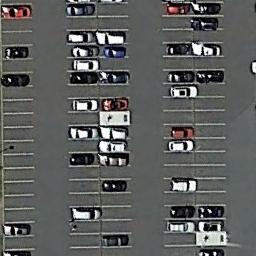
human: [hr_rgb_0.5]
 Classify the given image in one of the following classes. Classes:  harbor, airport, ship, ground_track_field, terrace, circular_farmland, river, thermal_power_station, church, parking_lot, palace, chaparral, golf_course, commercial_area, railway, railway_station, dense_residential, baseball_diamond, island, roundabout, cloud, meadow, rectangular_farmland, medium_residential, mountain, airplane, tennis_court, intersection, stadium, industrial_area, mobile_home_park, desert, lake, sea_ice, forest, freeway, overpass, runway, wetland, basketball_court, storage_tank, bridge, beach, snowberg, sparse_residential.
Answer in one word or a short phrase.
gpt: parking_lot